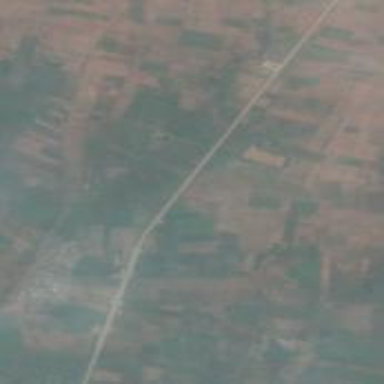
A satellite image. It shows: Trunk highway.